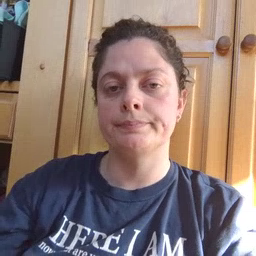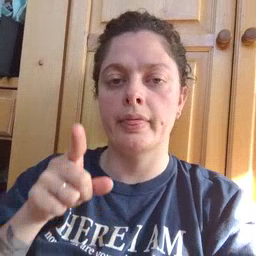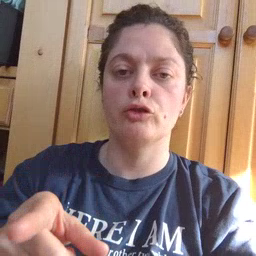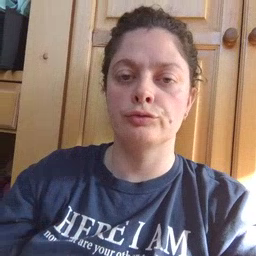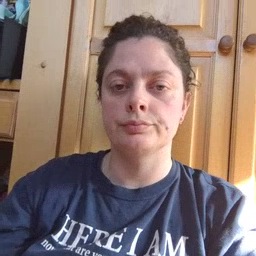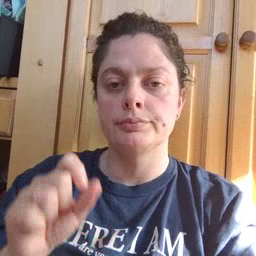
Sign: there